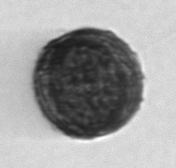
Label: Coscinodiscus